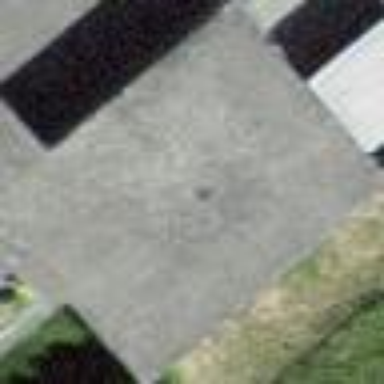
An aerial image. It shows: Garage with flat roof.